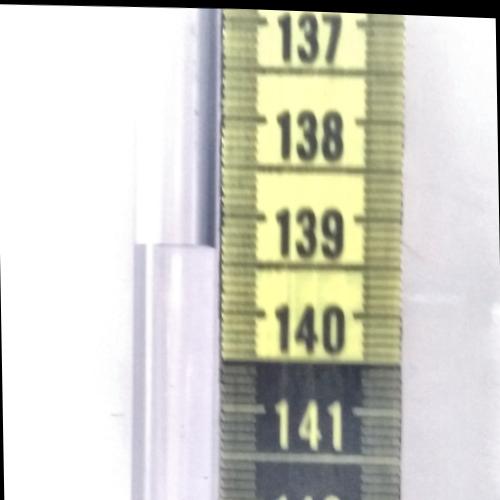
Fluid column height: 139.4 cm